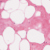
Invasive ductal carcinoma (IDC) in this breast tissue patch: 0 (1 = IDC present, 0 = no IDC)